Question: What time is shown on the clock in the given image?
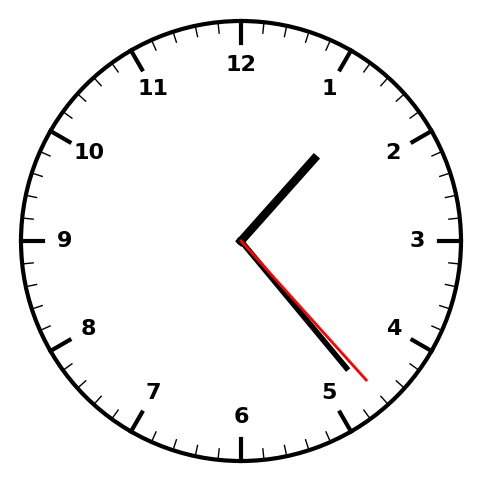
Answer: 01:23:23